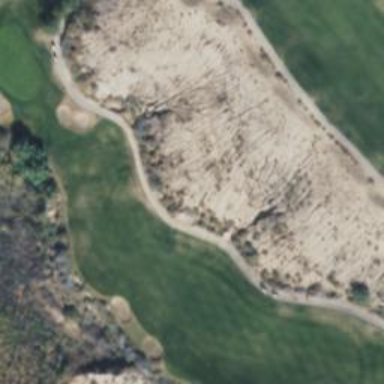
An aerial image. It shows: Rough grassy area used for golf.